Question: In the following code, there is padding on the left 'div' block navigation area with fixed (or absolute) position on the top of the 'div' block looking like 1em but no padding on the left in comparison with no padding on another 'div' content block having no top or left padding. This is true in at least Firefox and Chrome. How can I get no padding on the 'position: absolute' block. Note: This problem disappears if I delete 'position: absolute'. How can I fix it? I know I'll want padding later, but I want the padding to look right on the nav AND content area and I would like them to look the same with NO padding as a baseline.
Here's an image. See how the have area on the left is thicker and the content area on the left is thin?

Here is example code:
'''
<!DOCTYPE html PUBLIC "-//W3C//DTD XHTML 1.0 Strict//EN"
"http://www.w3.org/TR/xhtml1/DTD/xhtml1-strict.dtd">
<html>
<head xmlns="http://www.w3.org/1999/xhtml" xml:lang="en">
<title></title>
<meta http-equiv="Content-Type" content="text/html; charset=UTF-8" />
<style type="text/css">
body {
background: #fff;
}
div.content {
background: #000;
margin-left: 20em;
margin-right: 4em;
border-radius: 2em;
}
p {
color: #fff;
}
div.nav {
background: #000;
width: 16em;
position: absolute;
left: 1em;
top: 1em;
border-radius: 2em
}
</style>
</head>
<body>
<div class="content">
<p>This is content area text</p>
</div>
<div class="nav">
<p>This is a nav area text</p>
</div>
</body>
</html>
'''
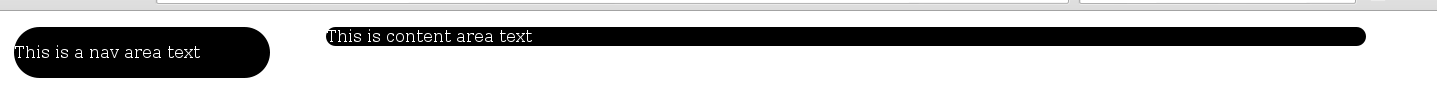
Answer: Found the answer here <URL>
It needs a '* {margin:0; padding:0}' added to the beginning and it works right.